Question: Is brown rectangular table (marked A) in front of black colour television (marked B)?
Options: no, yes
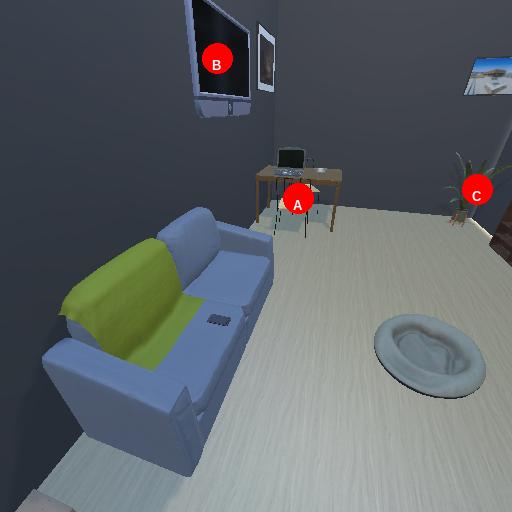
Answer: no